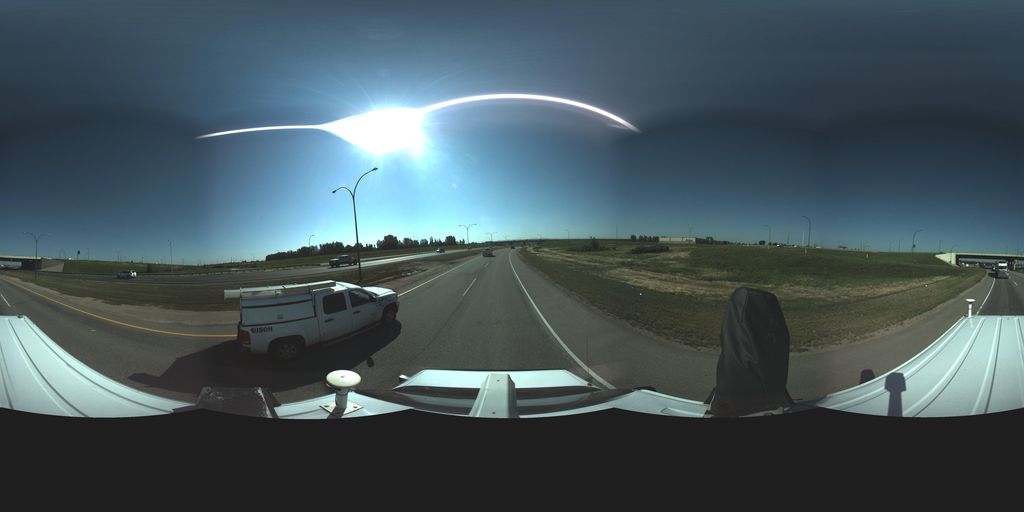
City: saskatoon